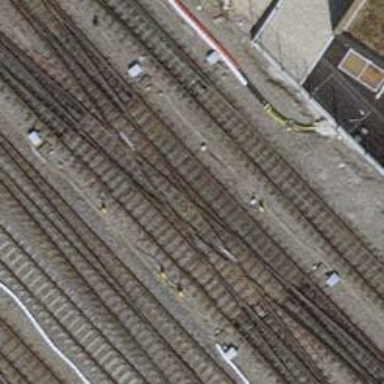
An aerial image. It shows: Railway crossing.